Question: I'm looking for a way to draw the bottom portion of this circle using CSS or SVG. I've seen <URL> but it deals with a perfect half circle, whereas I need an extra segment cut off to make it a bit less than half. It's probably not possible with pure CSS but the SVG answer gets complicated for me to modify.
'''
<svg class="pie">
<circle cx="115" cy="115" r="110"></circle>
<path d="M115,115 L115,5 A110,110 1 0,1 225,115 z"></path>
</svg>
'''

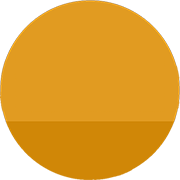
Answer: You can do it with CSS:
'''
.partial-circle {
position: relative;
height: 20px;
width: 100px;
overflow: hidden;
}
.partial-circle:before {
content: '';
position: absolute;
height: 100px;
width: 100px;
border-radius: 50%;
bottom: 0;
background: #D08707;
}
'''
'''
<div class="partial-circle"></div>
'''
You can also have the two parts:
'''
.partial-circle {
position: relative;
width: 100px;
overflow: hidden;
}
.partial-circle:before {
content: '';
position: absolute;
height: 100px;
width: 100px;
border-radius: 50%;
}
.partial-circle.top {
height: 80px;
}
.partial-circle.bottom {
height: 20px;
}
.partial-circle.top:before {
top: 0;
background: #E19B21;
}
.partial-circle.bottom:before {
bottom: 0;
background: #D08707;
}
'''
'''
<div class="partial-circle top"></div>
<div class="partial-circle bottom"></div>
'''